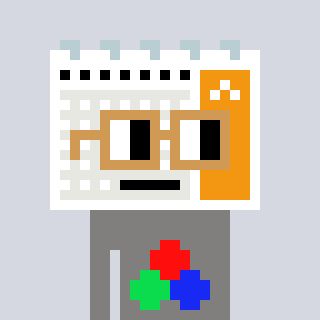
a pixel art character with square brown glasses, a calendar-shaped head and a bluegrey-colored body on a cool background